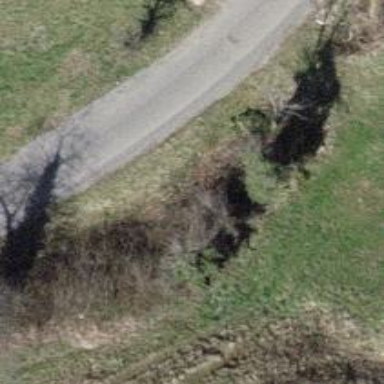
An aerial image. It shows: Culvert tunnel under ditch.